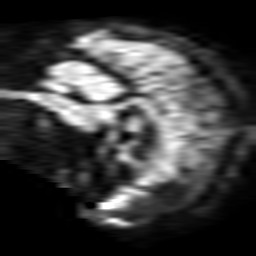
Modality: TRACE
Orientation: sagittal
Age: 69
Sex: male
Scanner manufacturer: philips
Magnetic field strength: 3 T
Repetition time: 3.334 s
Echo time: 0.076 s